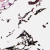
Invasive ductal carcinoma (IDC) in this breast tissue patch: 0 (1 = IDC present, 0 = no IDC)